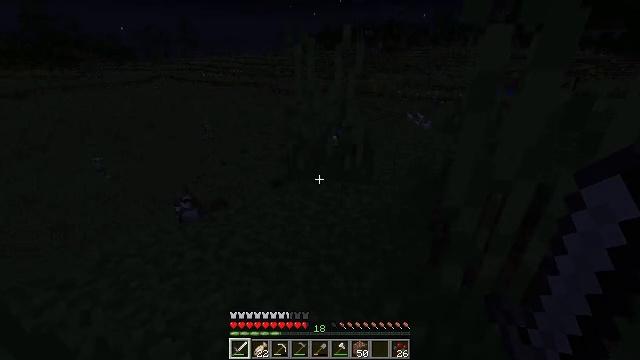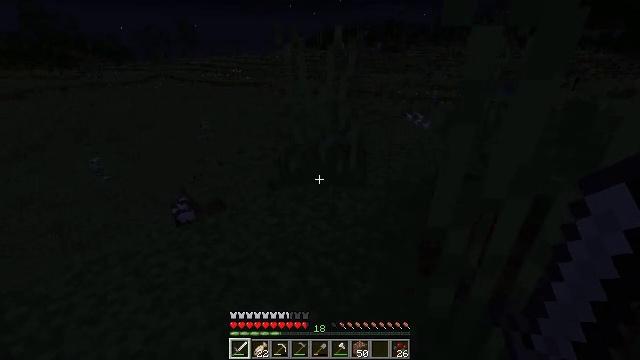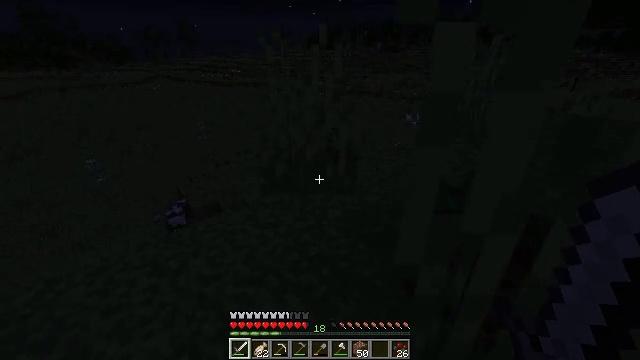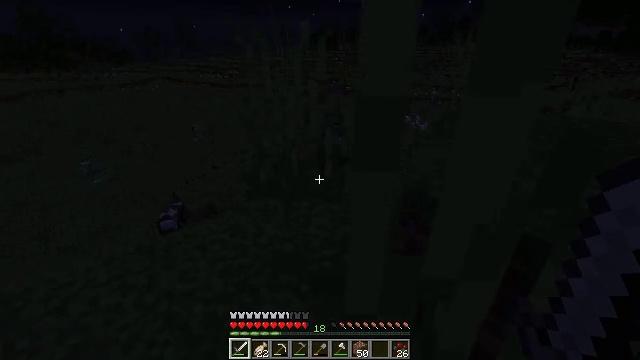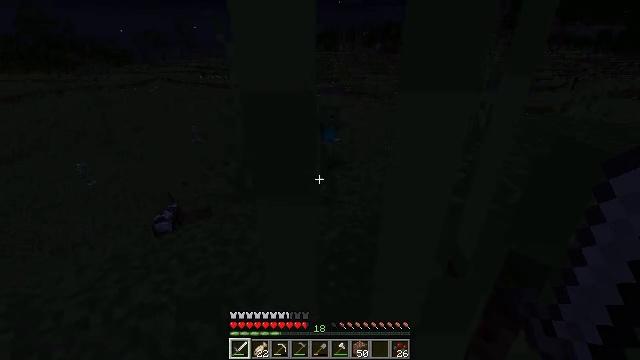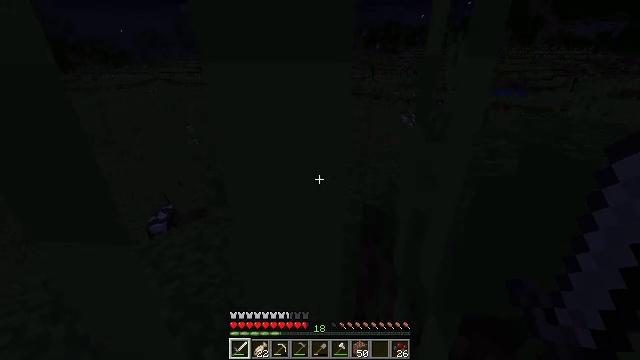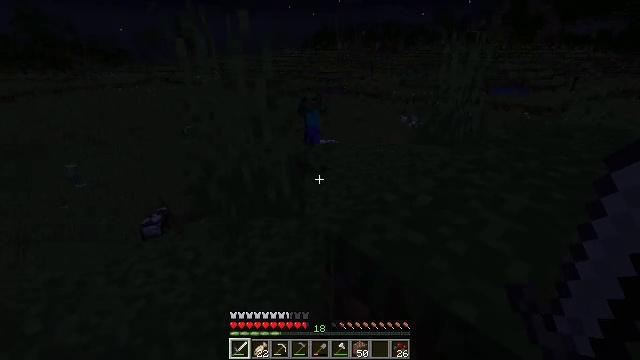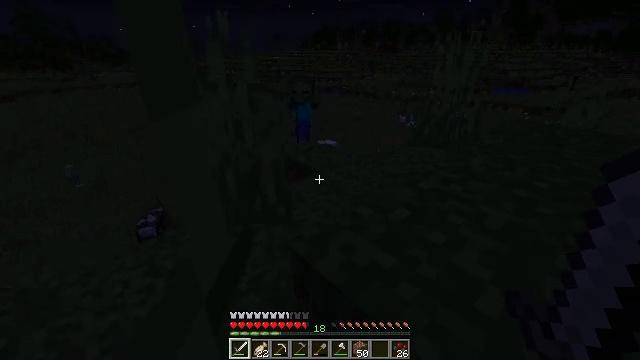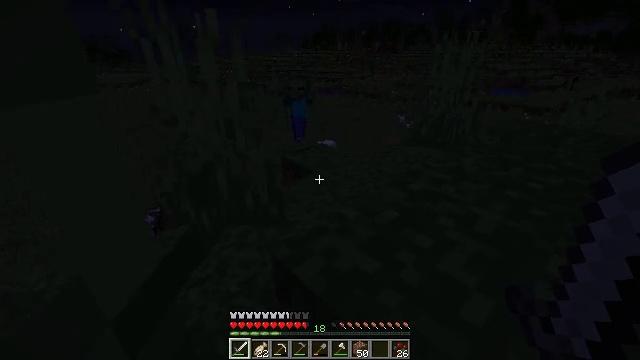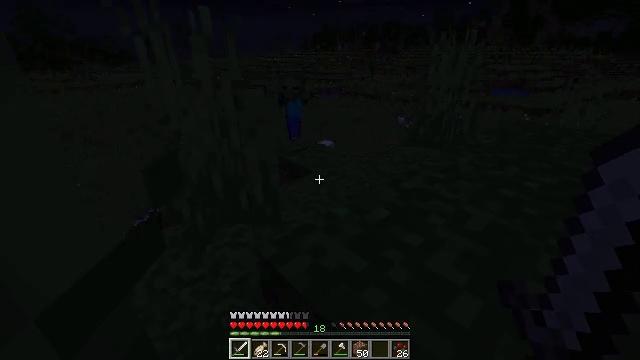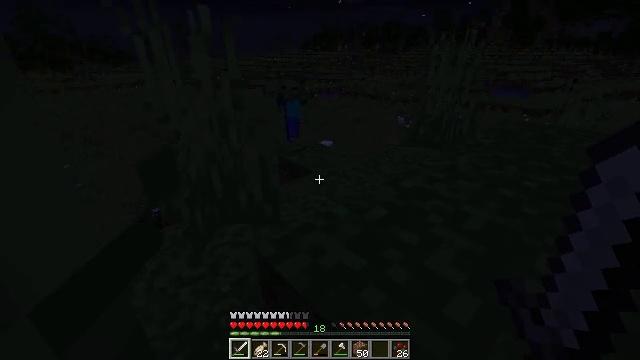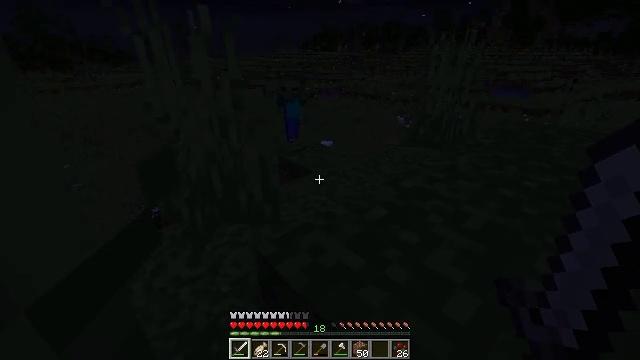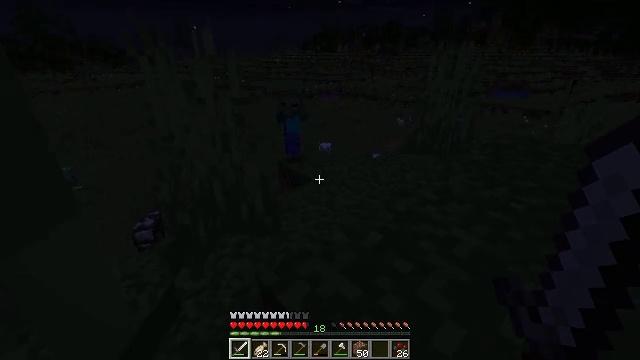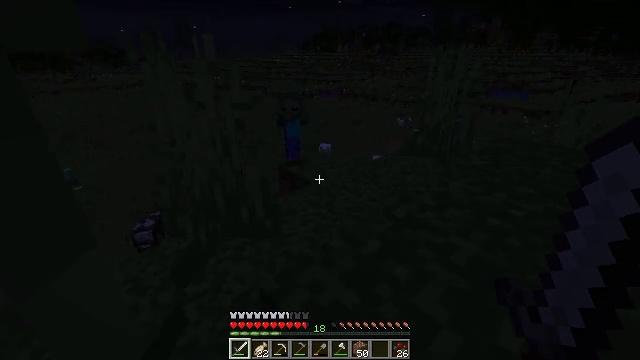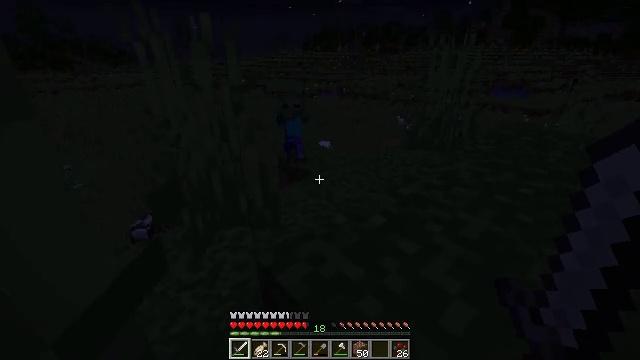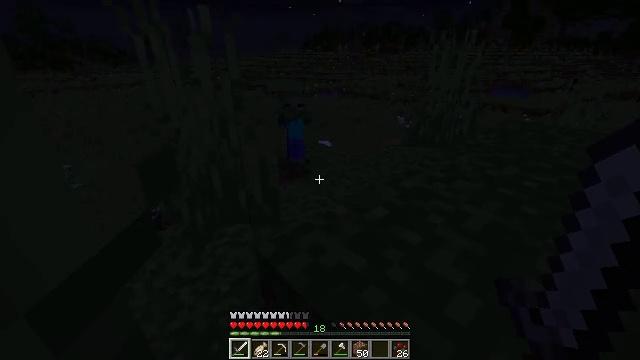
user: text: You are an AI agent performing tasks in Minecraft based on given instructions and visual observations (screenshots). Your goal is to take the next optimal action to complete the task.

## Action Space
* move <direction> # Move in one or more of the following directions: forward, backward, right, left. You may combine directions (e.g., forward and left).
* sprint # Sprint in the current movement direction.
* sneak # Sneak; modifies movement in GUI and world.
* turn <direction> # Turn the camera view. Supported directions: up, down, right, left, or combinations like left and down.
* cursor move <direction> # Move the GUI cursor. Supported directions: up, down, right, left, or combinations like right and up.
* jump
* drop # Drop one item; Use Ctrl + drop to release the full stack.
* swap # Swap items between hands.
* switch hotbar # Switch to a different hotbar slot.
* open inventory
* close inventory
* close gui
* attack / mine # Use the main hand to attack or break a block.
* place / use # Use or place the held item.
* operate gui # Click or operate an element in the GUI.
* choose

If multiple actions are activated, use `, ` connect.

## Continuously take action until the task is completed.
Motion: motion action
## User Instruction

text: Remove the tall grass to clear the area.
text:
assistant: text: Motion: move forward and move right
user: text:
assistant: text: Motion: move forward and move right
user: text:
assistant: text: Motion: move forward and move right
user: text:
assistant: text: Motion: move forward and move right
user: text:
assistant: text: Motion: move forward and move right
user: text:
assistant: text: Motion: move forward and move right
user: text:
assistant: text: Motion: move right
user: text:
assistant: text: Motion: no_op
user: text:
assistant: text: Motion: no_op
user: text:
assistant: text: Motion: no_op
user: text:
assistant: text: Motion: no_op
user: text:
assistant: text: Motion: move right, jump
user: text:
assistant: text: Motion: move right, jump
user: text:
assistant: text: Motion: move right, jump
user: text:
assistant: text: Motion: move forward and move right, jump
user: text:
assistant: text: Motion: move forward and move right, jump
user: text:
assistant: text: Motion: move forward and move right, jump
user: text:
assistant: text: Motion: move forward and move right
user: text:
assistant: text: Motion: move forward and move right
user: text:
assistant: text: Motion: move right
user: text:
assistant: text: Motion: move right, turn left
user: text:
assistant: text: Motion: move right
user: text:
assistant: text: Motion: no_op
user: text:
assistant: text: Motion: no_op
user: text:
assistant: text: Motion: turn left and up
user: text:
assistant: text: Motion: turn left and up, attack / mine
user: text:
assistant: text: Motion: attack / mine
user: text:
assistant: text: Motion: attack / mine
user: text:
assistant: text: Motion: no_op
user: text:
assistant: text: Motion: no_op